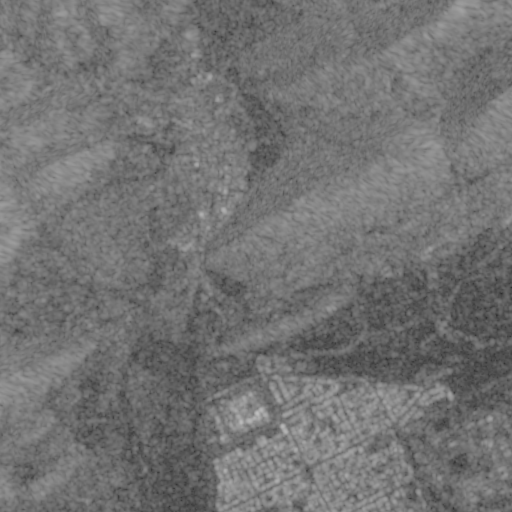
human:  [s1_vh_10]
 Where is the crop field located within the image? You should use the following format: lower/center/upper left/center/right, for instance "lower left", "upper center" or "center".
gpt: The crop field is located in the upper center of the image.
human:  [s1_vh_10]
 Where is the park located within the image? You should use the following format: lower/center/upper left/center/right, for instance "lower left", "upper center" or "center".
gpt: The park is located in the upper left of the image.
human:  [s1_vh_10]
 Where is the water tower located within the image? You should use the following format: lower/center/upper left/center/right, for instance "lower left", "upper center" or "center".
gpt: The water tower is located in the center right of the image.
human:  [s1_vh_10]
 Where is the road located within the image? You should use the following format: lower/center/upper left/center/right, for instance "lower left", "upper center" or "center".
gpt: There is no road in the image.

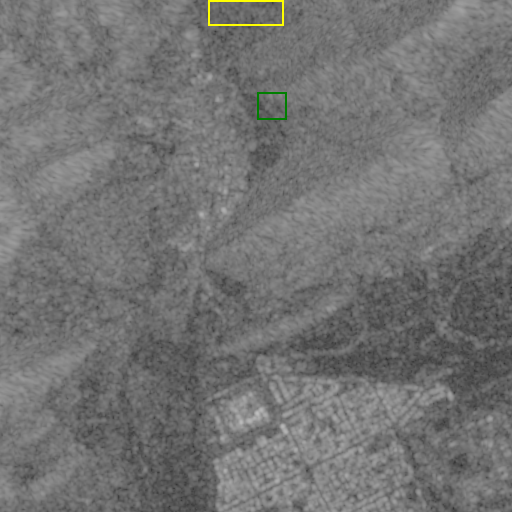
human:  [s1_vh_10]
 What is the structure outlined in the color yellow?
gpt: The structure outlined in yellow is a crop field.
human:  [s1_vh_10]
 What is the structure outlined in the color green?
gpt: The structure outlined in green is a park.
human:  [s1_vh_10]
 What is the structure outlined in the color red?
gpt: There is no red outline.